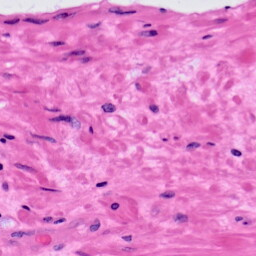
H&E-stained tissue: Prostate